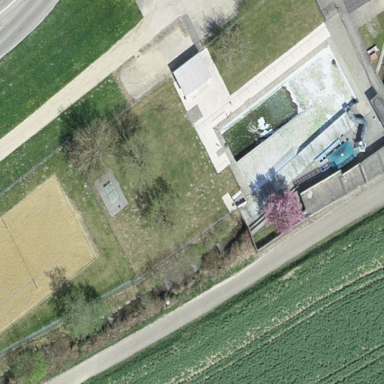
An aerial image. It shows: Park with swimming facilities.